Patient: sex F, age 62
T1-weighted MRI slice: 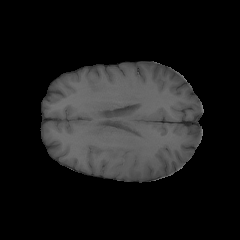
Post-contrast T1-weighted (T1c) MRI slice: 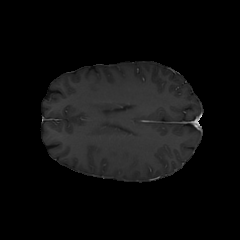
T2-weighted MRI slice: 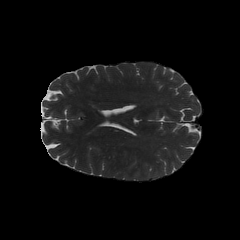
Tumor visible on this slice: no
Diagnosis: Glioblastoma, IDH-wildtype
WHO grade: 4